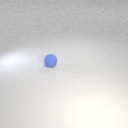
small blue rubber sphere